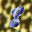
Label: 8